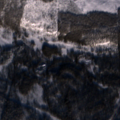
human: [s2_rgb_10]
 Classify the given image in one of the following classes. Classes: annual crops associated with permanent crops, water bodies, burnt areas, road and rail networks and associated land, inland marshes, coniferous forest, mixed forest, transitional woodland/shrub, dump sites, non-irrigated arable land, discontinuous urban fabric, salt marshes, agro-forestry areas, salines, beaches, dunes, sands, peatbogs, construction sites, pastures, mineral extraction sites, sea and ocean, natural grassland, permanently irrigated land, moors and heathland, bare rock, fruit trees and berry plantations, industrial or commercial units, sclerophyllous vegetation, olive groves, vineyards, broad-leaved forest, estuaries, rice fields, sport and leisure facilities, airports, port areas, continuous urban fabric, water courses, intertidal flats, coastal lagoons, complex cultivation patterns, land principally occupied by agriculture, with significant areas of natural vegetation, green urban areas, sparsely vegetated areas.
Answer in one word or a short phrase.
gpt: coniferous forest, mixed forest, transitional woodland/shrub, water bodies